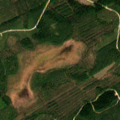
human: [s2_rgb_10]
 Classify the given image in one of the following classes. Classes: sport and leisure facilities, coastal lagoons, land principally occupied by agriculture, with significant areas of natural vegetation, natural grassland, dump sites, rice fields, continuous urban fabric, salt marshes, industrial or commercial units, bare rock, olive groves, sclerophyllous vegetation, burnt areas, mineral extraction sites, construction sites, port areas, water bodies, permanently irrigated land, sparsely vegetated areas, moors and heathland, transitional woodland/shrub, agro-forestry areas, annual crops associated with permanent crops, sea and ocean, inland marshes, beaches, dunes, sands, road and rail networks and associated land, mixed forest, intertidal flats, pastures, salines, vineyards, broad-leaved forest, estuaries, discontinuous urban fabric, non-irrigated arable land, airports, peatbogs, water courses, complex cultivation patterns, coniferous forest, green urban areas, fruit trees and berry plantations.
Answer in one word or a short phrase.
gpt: coniferous forest, mixed forest